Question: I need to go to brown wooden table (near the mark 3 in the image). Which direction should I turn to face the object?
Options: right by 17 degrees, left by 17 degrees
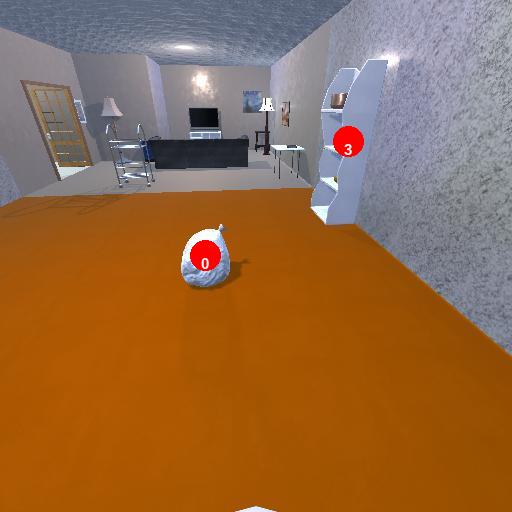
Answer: right by 17 degrees